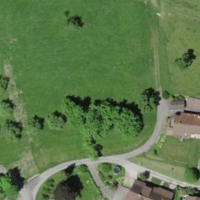
EUNIS habitat code: 52
Species observed at this site:
Tanacetum parthenium